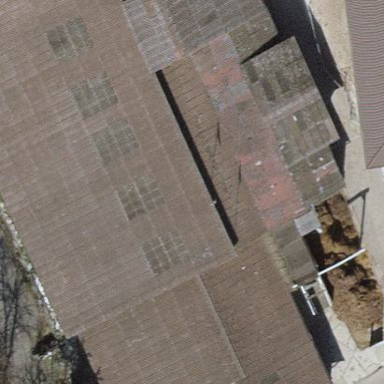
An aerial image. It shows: Building with tiled roof.